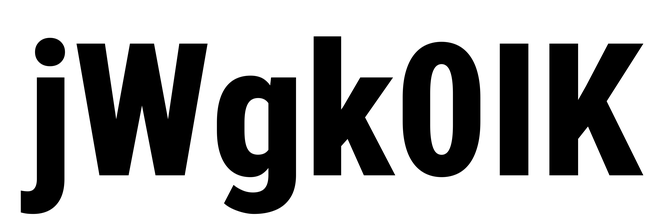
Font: Roboto_Condensed_ExtraBold